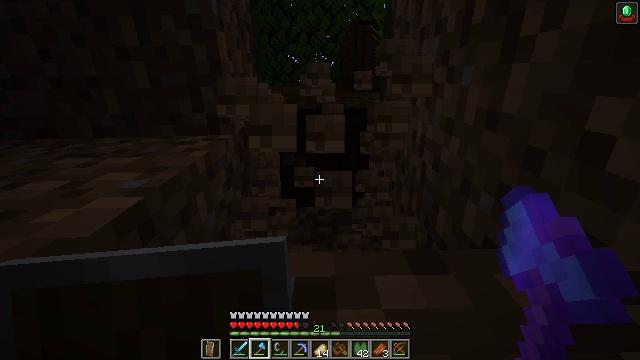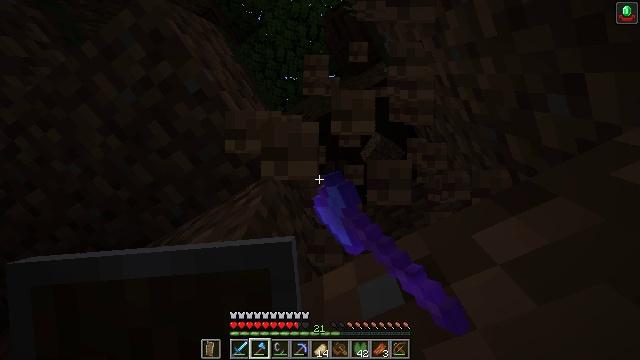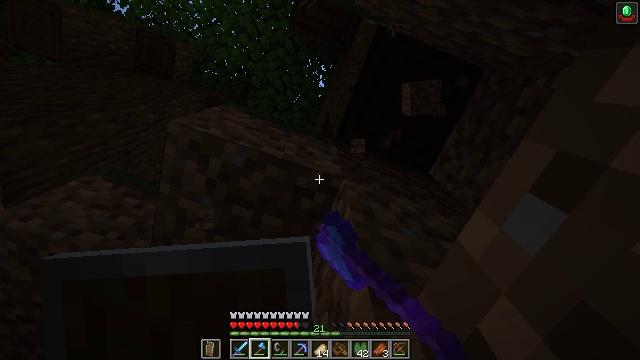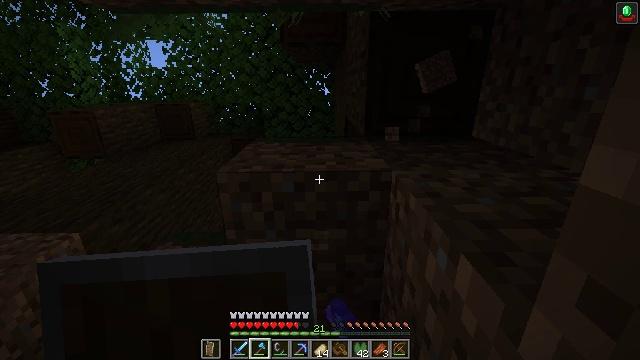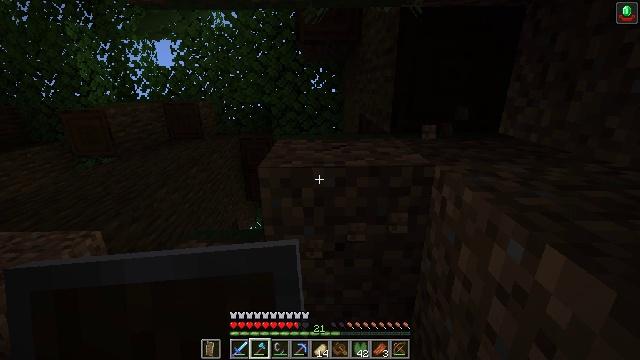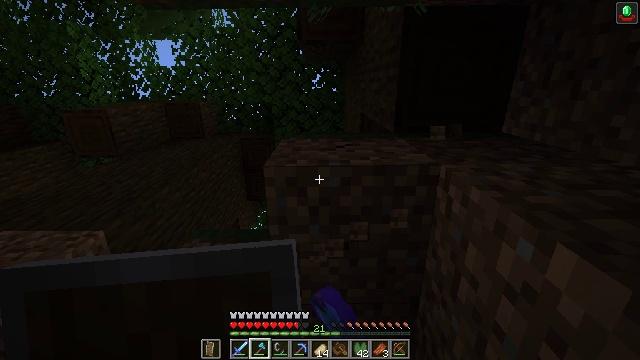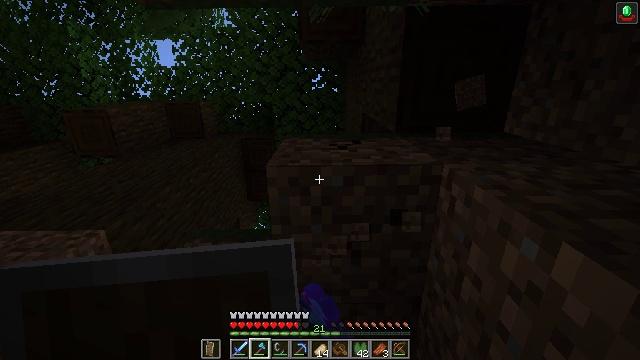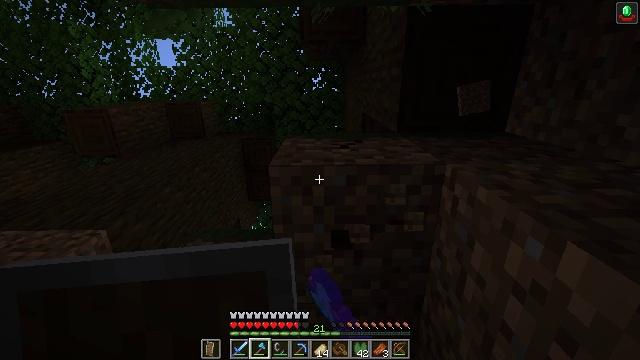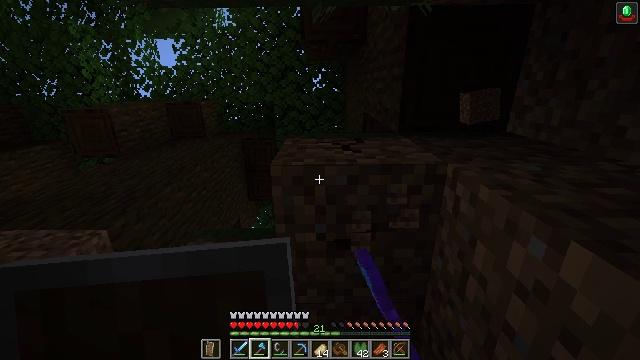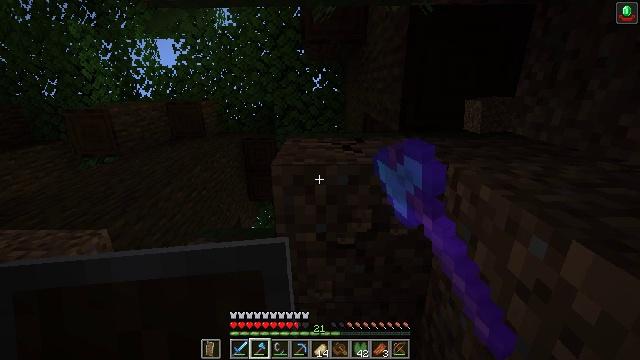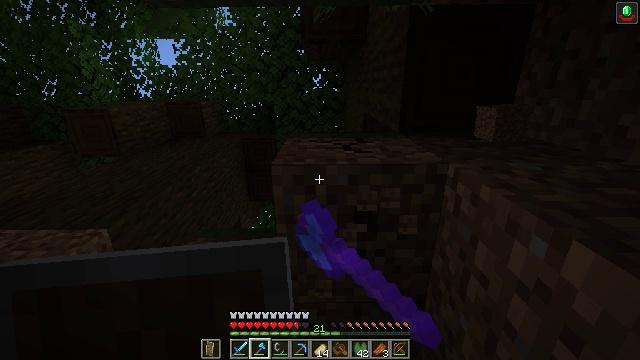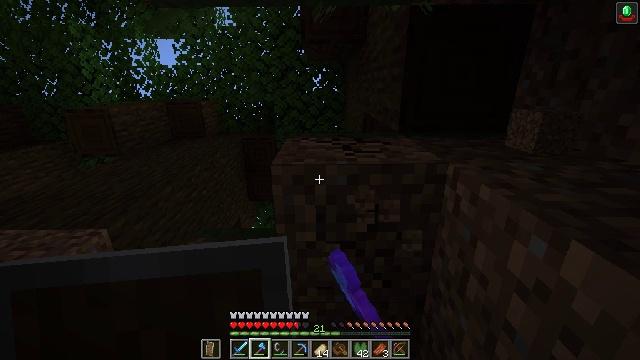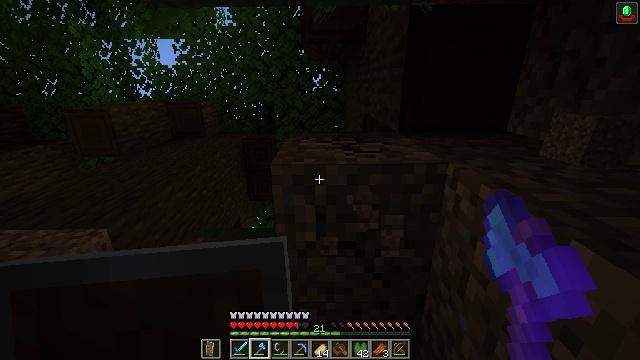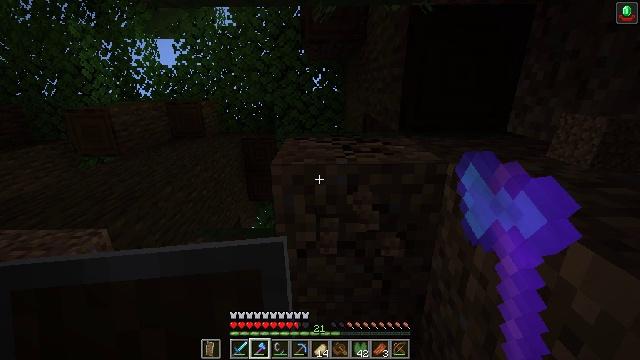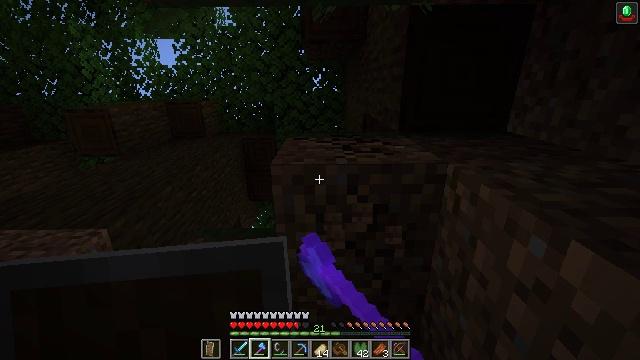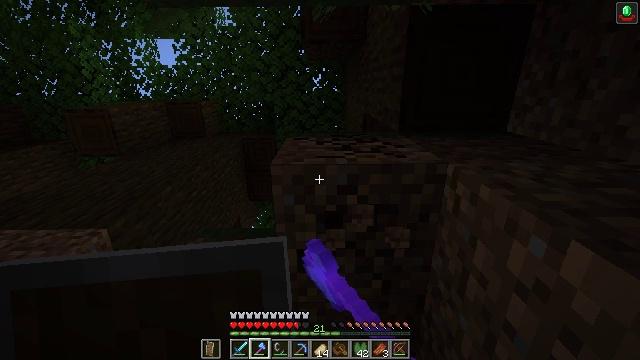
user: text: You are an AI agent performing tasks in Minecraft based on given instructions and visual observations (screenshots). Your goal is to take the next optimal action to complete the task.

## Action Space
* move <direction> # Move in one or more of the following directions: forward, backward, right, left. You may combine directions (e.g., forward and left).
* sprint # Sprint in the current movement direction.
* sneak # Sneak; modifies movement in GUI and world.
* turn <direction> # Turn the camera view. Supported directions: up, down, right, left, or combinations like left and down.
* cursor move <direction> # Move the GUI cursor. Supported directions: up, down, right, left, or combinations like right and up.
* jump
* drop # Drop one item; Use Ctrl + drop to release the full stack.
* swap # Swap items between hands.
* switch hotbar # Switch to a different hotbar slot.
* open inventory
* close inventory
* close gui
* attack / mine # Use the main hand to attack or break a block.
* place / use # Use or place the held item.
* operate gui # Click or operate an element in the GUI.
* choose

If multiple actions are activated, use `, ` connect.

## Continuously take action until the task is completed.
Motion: motion action
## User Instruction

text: Collect the grass block using a shovel.
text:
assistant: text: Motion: turn left, attack / mine
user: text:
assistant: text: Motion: move left, turn left, attack / mine
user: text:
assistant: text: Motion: move left, turn left and up, attack / mine
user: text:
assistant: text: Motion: attack / mine
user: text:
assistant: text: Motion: attack / mine
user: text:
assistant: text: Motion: attack / mine
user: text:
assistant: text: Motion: attack / mine
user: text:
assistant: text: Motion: attack / mine
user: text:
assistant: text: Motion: attack / mine
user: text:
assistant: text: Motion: attack / mine
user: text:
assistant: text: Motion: attack / mine
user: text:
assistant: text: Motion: attack / mine
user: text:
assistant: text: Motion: attack / mine
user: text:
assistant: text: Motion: attack / mine
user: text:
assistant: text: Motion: attack / mine
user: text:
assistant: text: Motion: attack / mine
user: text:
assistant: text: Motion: attack / mine
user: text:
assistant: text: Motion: attack / mine
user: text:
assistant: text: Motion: attack / mine
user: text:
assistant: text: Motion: attack / mine
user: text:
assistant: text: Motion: attack / mine
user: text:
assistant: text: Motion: attack / mine
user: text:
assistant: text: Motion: attack / mine
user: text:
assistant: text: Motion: attack / mine
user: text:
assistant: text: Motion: attack / mine